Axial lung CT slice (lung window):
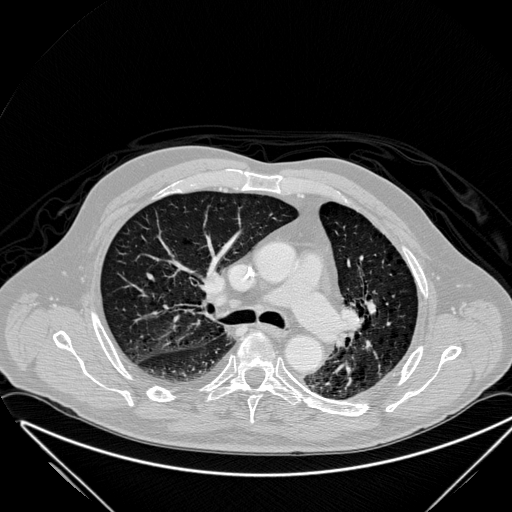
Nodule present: no